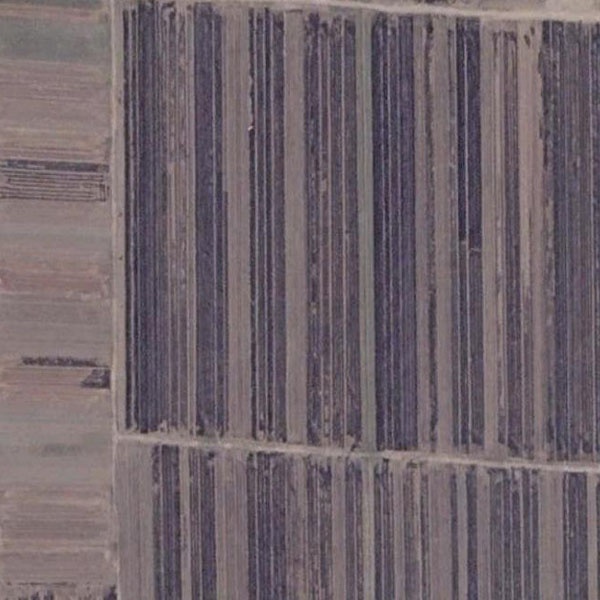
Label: Farmland